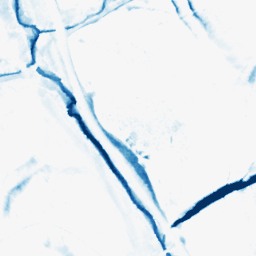
Category: morphological
Decomposition family: morphological_diamond
Decomposition parameters: operation: closing
radius: 10
Upsampling method: sinc_blackman
Upsampling parameters: scale: 2
kernel_size: 4
Upsampling scale: 2